Question: I'm developing an app where a lot of views can be rotated - it's something like a map of physical objects. I have to detect when 2 objects (all objects are rectangles/squares) are overlapping and if a user has performed a single/double/long tap on an object. For this reason I need to know the drawing bounds of a view.
Let's look at the example image bellow - the green rectangle is rotated 45 degrees. I need to get the coordinates of the 4 corners of the green rectangle. If I use view.getHitRect() it returns the bounding box (marked in red) of the view, which is of no use to me.
Do you know how could I get the coordinates of the edges of a view?
The only solution I could think of is to subclass a View, manually store the initial coordinates of the corners and calculate their new values on every modification to the view - translation, scale and rotation but I was wondering if there is a better method.
P.S. The app should be working on Android 2.3 but 4.0+ solutions are also welcomed.

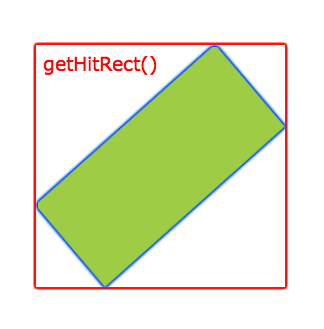
Answer: Thanks to pskink I explored again the Matrix.mapPoints method and managed to get the proper coordinates of the corners of the rectangle.
If you are running on Android 3.0+ you can easily get the view's matrix by calling myView.getMatrix() and map the points of interest. I had to use 0,0 for the upper left corner and getWidth(),getHeight() for the bottom right corner and map these coordinates to the matrix. After that add view's X and Y values to get the real values of the corners.
Something like:
'''
float points[] = new float[2];
points[0] = myView.getWidth();
points[1] = myView.getHeight();
myView.getViewMatrix().mapPoints(points);
Paint p = new Paint();
p.setColor(Color.RED);
//offset the point and draw it on the screen
canvas.drawCircle(center.getX() + points[0], center.getY() + points[1], 5f, p);
'''
If you have to support lower versions of Android you can use <URL>. Then I've copied and modified one of its internal methods to get the view's matrix:
'''
public Matrix getViewMatrix()
{
Matrix m = new Matrix();
Camera mCamera = new Camera();
final float w = this.getWidth();
final float h = this.getHeight();
final float pX = ViewHelper.getPivotX(this);
final float pY = ViewHelper.getPivotY(this);
final float rX = ViewHelper.getRotationX(this);;
final float rY = ViewHelper.getRotationY(this);
final float rZ = ViewHelper.getRotation(this);
if ((rX != 0) || (rY != 0) || (rZ != 0))
{
final Camera camera = mCamera;
camera.save();
camera.rotateX(rX);
camera.rotateY(rY);
camera.rotateZ(-rZ);
camera.getMatrix(m);
camera.restore();
m.preTranslate(-pX, -pY);
m.postTranslate(pX, pY);
}
final float sX = ViewHelper.getScaleX(this);
final float sY = ViewHelper.getScaleY(this);;
if ((sX != 1.0f) || (sY != 1.0f)) {
m.postScale(sX, sY);
final float sPX = -(pX / w) * ((sX * w) - w);
final float sPY = -(pY / h) * ((sY * h) - h);
m.postTranslate(sPX, sPY);
}
m.postTranslate(ViewHelper.getTranslationX(this), ViewHelper.getTranslationY(this));
return m;
}
'''
I've put this method in an overloaded class of a view (in my case - extending TextView). From there on it's the same as in Android 3.0+ but instead of calling myView.getMatrix() you call myView.getViewMatrix().